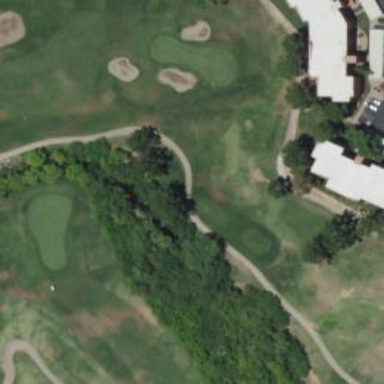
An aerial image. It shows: Path used for both walking and golf.